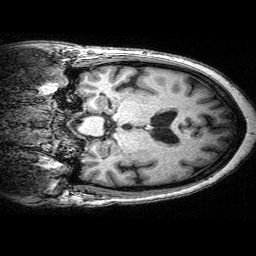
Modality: T1w
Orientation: coronal
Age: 70
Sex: female
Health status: ill
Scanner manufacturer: siemens
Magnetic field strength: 3 T
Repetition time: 0.0025 s
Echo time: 0.00336 s